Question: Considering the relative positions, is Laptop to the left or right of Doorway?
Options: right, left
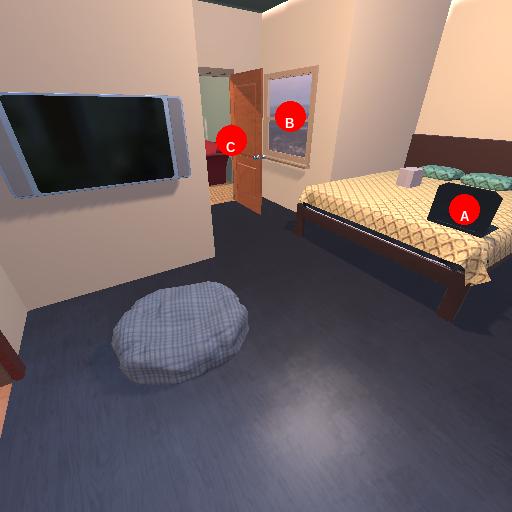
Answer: right